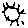
Label: sun